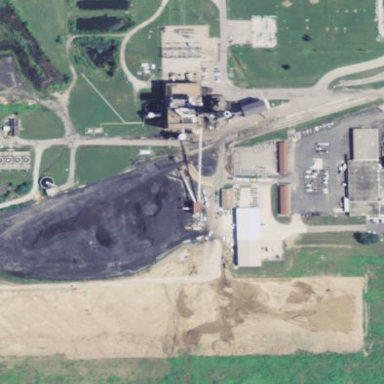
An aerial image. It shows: Industrial area with coal power plant.